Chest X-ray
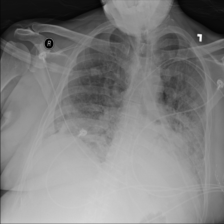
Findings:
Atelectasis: negative
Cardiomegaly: negative
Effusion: negative
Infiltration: positive
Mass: negative
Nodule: negative
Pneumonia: negative
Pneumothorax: negative
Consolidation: negative
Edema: negative
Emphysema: negative
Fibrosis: negative
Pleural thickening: negative
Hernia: negative